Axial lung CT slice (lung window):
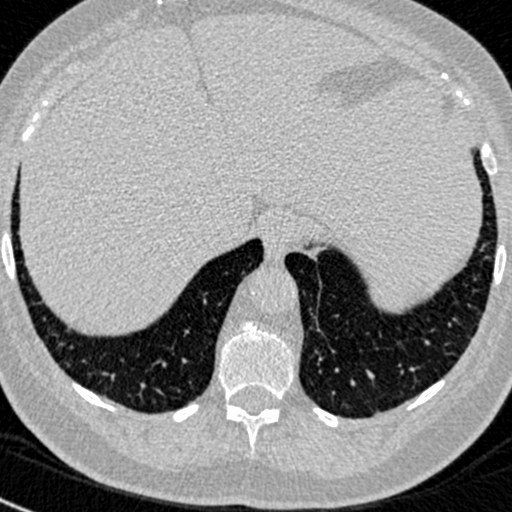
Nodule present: no